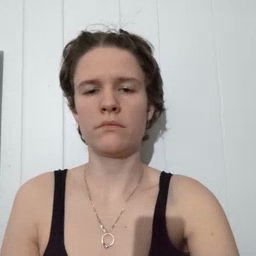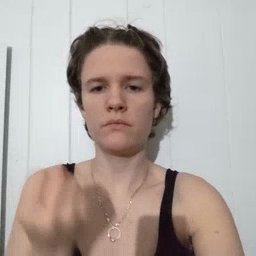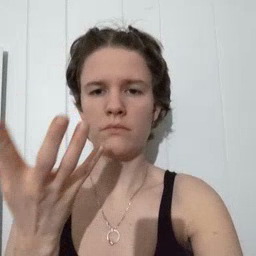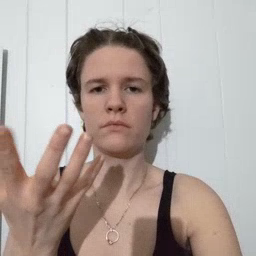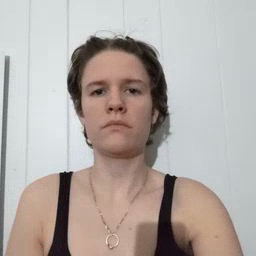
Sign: many